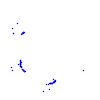
Particle: proton